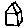
Label: house